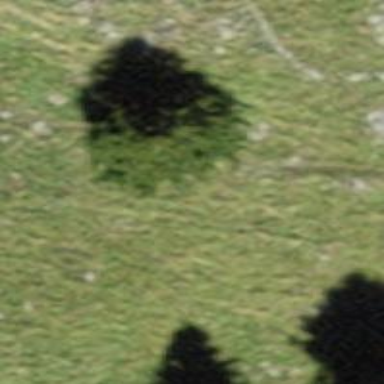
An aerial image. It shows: Needle-leaved tree in natural setting.